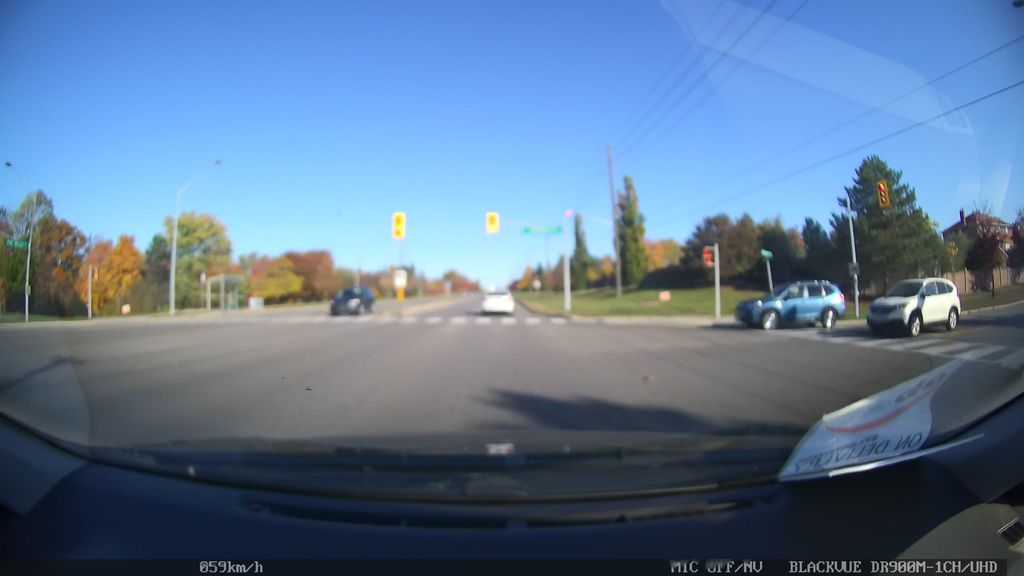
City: toronto